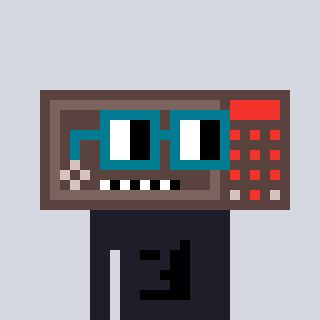
a pixel art character with square dark green glasses, a wallsafe-shaped head and a grayscale-colored body on a cool background